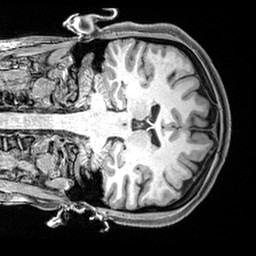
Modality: T1w
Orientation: coronal
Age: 25
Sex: female
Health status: healthy
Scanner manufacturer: siemens
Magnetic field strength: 3 T
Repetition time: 2.4 s
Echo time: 0.00217 s